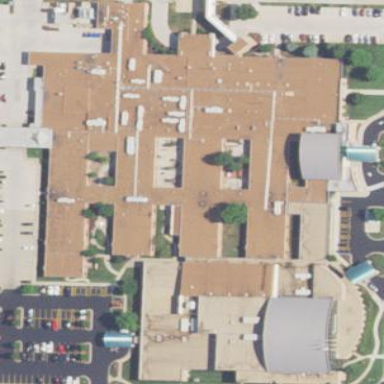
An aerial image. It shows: Clinic building offering healthcare services.